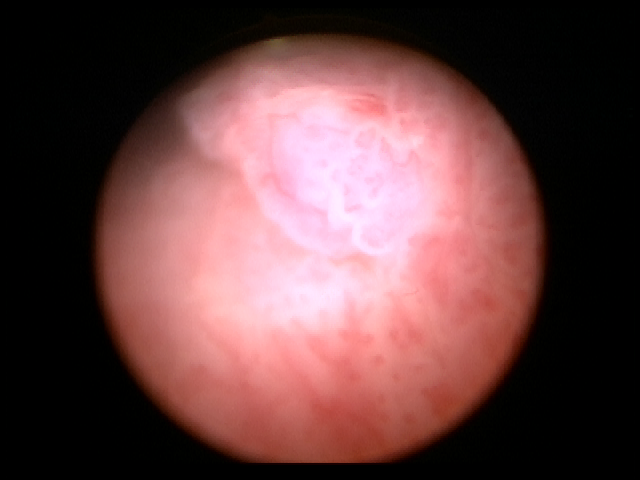
Modality: WLC
Class: Malignant
Subclass: HighGradePapillary
Lesion: L1
Stage: Ta
Morphology: Papillary
Bladder cancer association: Yes